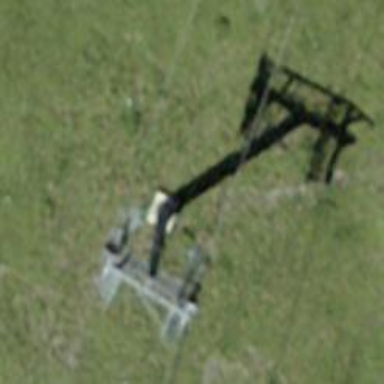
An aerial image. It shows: Pylon for aerialway.